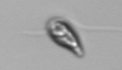
Label: flagellate